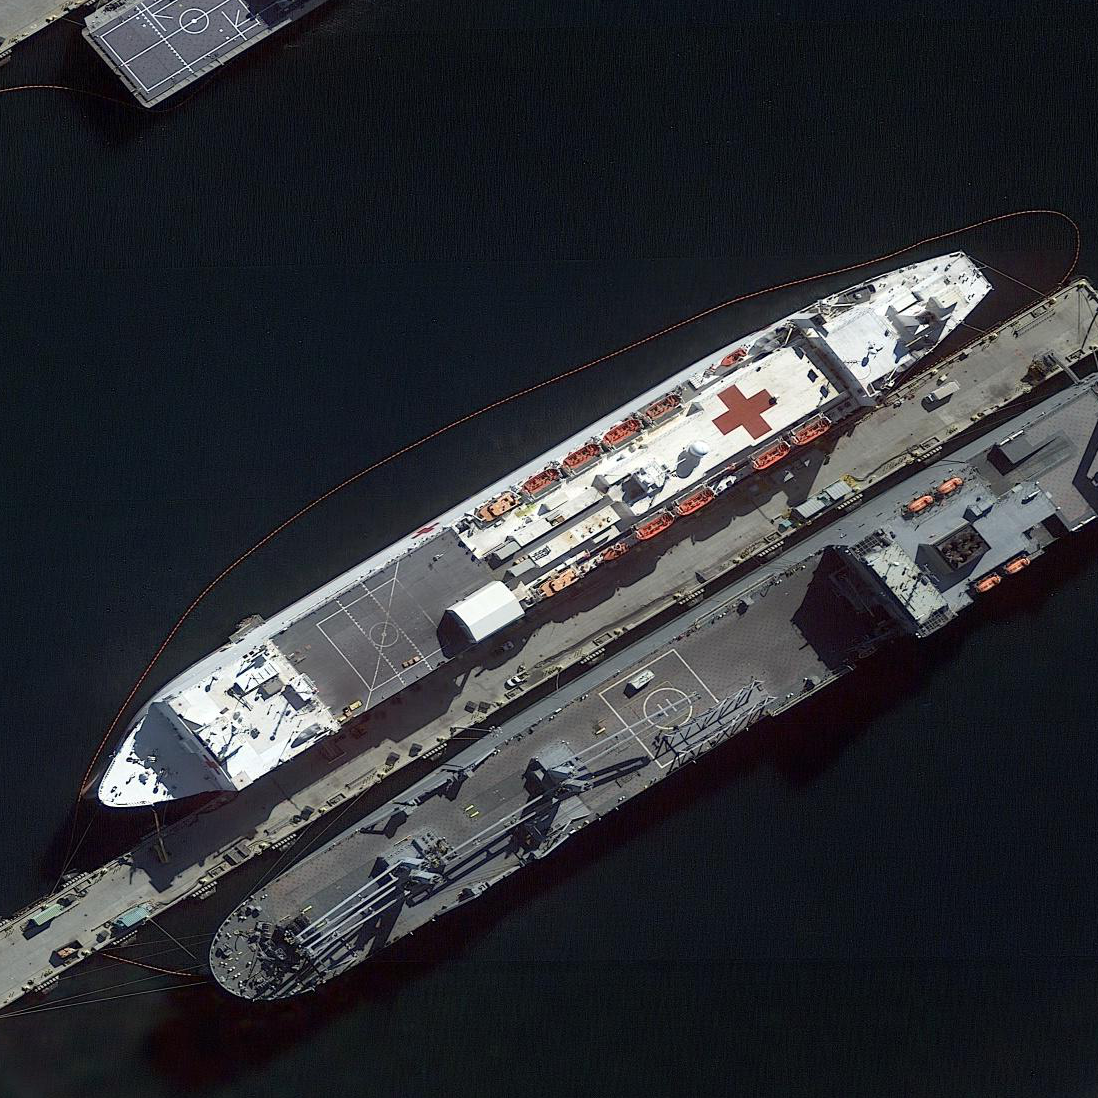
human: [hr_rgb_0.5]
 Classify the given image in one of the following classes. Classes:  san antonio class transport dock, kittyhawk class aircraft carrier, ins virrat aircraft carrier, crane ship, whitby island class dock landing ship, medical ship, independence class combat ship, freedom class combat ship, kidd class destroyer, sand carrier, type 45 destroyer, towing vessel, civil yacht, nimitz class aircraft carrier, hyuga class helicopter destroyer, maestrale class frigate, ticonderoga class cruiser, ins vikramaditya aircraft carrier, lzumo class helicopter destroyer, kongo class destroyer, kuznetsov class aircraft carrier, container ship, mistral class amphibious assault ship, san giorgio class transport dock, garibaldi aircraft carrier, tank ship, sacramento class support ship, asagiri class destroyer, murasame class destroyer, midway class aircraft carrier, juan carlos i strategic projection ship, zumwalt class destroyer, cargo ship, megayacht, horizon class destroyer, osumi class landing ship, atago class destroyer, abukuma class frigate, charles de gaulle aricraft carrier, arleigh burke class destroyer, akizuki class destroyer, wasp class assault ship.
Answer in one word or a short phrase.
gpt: Medical ship